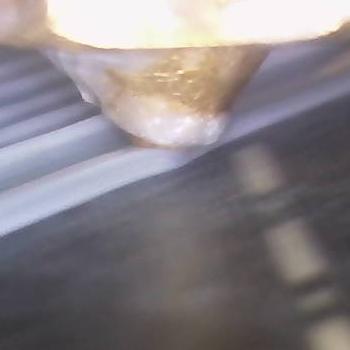
Flow rate: 168%